Question: i am working on XMPP based ios project. i am tring to send message but i am not able to send message. means receiver will not receive the message.
here is my code.
'''
- (IBAction)sendMessageNow:(id)sender
{
NSString *messageStr =messageField.text;
if([messageStr length] > 0)
{
NSLog(@"Message sending fron Gmail");
NSXMLElement *body = [NSXMLElement elementWithName:@"body"];
[body setStringValue:messageStr];
NSXMLElement *message = [NSXMLElement elementWithName:@"message"];
[message addAttributeWithName:@"type" stringValue:@"chat"];
[message addAttributeWithName:@"to" stringValue:@"destination address"];
[message addChild:body];
NSLog(@"message1%@",message);
[[self appDelegate].xmppStream sendElement:message];
}
NSDate *date = [NSDate date];
NSDateFormatter *formatter = [[NSDateFormatter alloc] init];
[formatter setDateFormat:@"hh:mm a"];
//[self sendMessage];
if ([self.messageField.text length]>0) {
if (isfromMe)
{
NSString *rowNum=[NSString stringWithFormat:@"%d",(int)sphBubbledata.count];
[self adddMediaBubbledata:kTextByme mediaPath:self.messageField.text mtime:[formatter stringFromDate:date] thumb:@"" downloadstatus:@"" sendingStatus:kSending msg_ID:[self genRandStringLength:7]];
[self performSelector:@selector(messageSent:) withObject:rowNum afterDelay:1];
isfromMe=NO;
}
else
{
[self adddMediaBubbledata:kTextByOther mediaPath:self.messageField.text mtime:[formatter stringFromDate:date] thumb:@"" downloadstatus:@"" sendingStatus:kSent msg_ID:[self genRandStringLength:7]];
isfromMe=YES;
}
self.messageField.text=@"";
[self.chattable reloadData];
[self scrollTableview];
}
}
'''
and here is my senderdidreceivemessage method from appdelegate.m
'''
- (void)xmppStream:(XMPPStream *)sender didReceiveMessage:(XMPPMessage *)message
{
DDLogVerbose(@"%@: %@", THIS_FILE, THIS_METHOD);
[[self xmppStream] sendElement:message];
UILocalNotification *localNotification = [[UILocalNotification alloc] init];
localNotification.alertAction = @"OK";
localNotification.fireDate = [NSDate date];
// localNotification.alertBody = xmppmessage;
localNotification.soundName = UILocalNotificationDefaultSoundName;
[[UIApplication sharedApplication] presentLocalNotificationNow:localNotification];
// A simple example of inbound message handling.
if ([message isChatMessageWithBody])
{
XMPPUserCoreDataStorageObject *user = [xmppRosterStorage userForJID:[message from]
xmppStream:xmppStream
managedObjectContext:[self managedObjectContext_roster]];
NSString *body = [[message elementForName:@"body"] stringValue];
NSString *displayName = [user displayName];
if ([[UIApplication sharedApplication] applicationState] == UIApplicationStateActive)
{
UIAlertView *alertView = [[UIAlertView alloc] initWithTitle:displayName
message:body
delegate:nil
cancelButtonTitle:@"Ok"
otherButtonTitles:nil];
[alertView show];
}
else
{
// We are not active, so use a local notification instead
UILocalNotification *localNotification = [[UILocalNotification alloc] init];
localNotification.alertAction = @"Ok";
localNotification.alertBody = [NSString stringWithFormat:@"From: %@
%@",displayName,body];
[[UIApplication sharedApplication] presentLocalNotificationNow:localNotification];
}
}
}
'''
'''
- (UITableViewCell *)tableView:(UITableView *)tableView cellForRowAtIndexPath:(NSIndexPath *)indexPath
{
static NSString *L_CellIdentifier = @"SPHTextBubbleCell";
static NSString *R_CellIdentifier = @"SPHMediaBubbleCell";
SPH_PARAM_List *feed_data=[[SPH_PARAM_List alloc]init];
feed_data=[sphBubbledata objectAtIndex:indexPath.row];
if ([feed_data.chat_media_type isEqualToString:kTextByme]||[feed_data.chat_media_type isEqualToString:kTextByOther])
{
SPHTextBubbleCell *cell = (SPHTextBubbleCell *) [tableView dequeueReusableCellWithIdentifier:L_CellIdentifier];
if (cell == nil)
{
cell = [[SPHTextBubbleCell alloc] initWithStyle:UITableViewCellStyleSubtitle reuseIdentifier:L_CellIdentifier];
}
XMPPUserCoreDataStorageObject *user = [[self fetchedResultsController] objectAtIndexPath:indexPath];
//cell.textLabel.text = user.displayName;
//[self configurePhotoForCell:cell user:user];
cell.bubbletype=([feed_data.chat_media_type isEqualToString:kTextByme])?@"LEFT":@"RIGHT";
cell.textLabel.text = user.displayName;
cell.textLabel.tag=indexPath.row;
cell.timestampLabel.text = @"02:20 AM";
cell.CustomDelegate=self;
cell.AvatarImageView.image=([feed_data.chat_media_type isEqualToString:kTextByme])?[UIImage imageNamed:@"ProfilePic"]:[UIImage imageNamed:@"person"];
// cell.AvatarImageView.image=[
[self configurePhotoForCell:cell user:user] ;
return cell;
}
SPHMediaBubbleCell *cell = (SPHMediaBubbleCell *) [tableView dequeueReusableCellWithIdentifier:R_CellIdentifier];
if (cell == nil)
{
cell = [[SPHMediaBubbleCell alloc] initWithStyle:UITableViewCellStyleSubtitle reuseIdentifier:R_CellIdentifier];
}
cell.bubbletype=([feed_data.chat_media_type isEqualToString:kImagebyme])?@"LEFT":@"RIGHT";
cell.textLabel.text = feed_data.chat_message;
cell.messageImageView.tag=indexPath.row;
cell.CustomDelegate=self;
cell.timestampLabel.text = @"02:20 AM";
cell.AvatarImageView.image=([feed_data.chat_media_type isEqualToString:kImagebyme])?[UIImage imageNamed:@"ProfilePic"]:[UIImage imageNamed:@"person"];
return cell;
}
'''
and configure photo method
'''
- (void)configurePhotoForCell:(UITableViewCell *)cell user:(XMPPUserCoreDataStorageObject *)user
{
// Our xmppRosterStorage will cache photos as they arrive from the xmppvCardAvatarModule.
// We only need to ask the avatar module for a photo, if the roster doesn't have it.
if (user.photo != nil)
{
cell.imageView.image = user.photo;
}
else
{
NSData *photoData = [[[self appDelegate] xmppvCardAvatarModule] photoDataForJID:user.jid];
if (photoData != nil)
cell.imageView.image = [UIImage imageWithData:photoData];
else
cell.imageView.image = [UIImage imageNamed:@"user2"];
}
}
'''
Both are send by me but it looks in same window, when i click on one time send button it looks in sender message and second time looks in receiver message. and receiver will not receive message.

Here is response after i click on send button.
> function:-[ChathistryViewController sendMessageNow:] line:414 content:Message sending fron Gmail
function:-[ChathistryViewController sendMessageNow:] line:421 content:message1ghfhxfghh
2015-06-12 13:03:22:071 projectname[7556:2f03] SEND: ghfhxfghh
2015-06-12 13:03:22:389 projectname[7556:7347] RECV: ghfhxfghh
2015-06-12 13:03:22:390 CloseChat[7556:2f03] SEND: ghfhxfghh
2015-06-12 13:03:22.393 projectname[7556:49110] Attempting to schedule a local notification {fire date = (null), time zone = (null), repeat interval = 0, repeat count = UILocalNotificationInfiniteRepeatCount, next fire date = Friday, June 12, 2015 at 1:03:22 PM India Standard Time, user info = (null)} with a sound but haven't received permission from the user to play sounds
2015-06-12 13:03:22:697 CloseChat[7556:7347] RECV:
2015-06-12 13:03:23:004 projectname[7556:7347] SEND:
2015-06-12 13:03:23:004 projectname[7556:7347] SEND: http://etherx.jabber.org/streams' version='1.0' to='jwchat.org'>
2015-06-12 13:03:23:619 projectname[7556:7347] RECV:
2015-06-12 13:03:23:619 projectname[7556:7347] RECV:
2015-06-12 13:03:23:619 CloseChat[7556:7347] SEND:
2015-06-12 13:03:23:925 projectname[7556:7347] RECV:
2015-06-12 13:03:23:926 projectname[7556:7347] SEND: http://etherx.jabber.org/streams' version='1.0' to='jwchat.org'>
2015-06-12 13:03:25:063 projectname[7556:7627] RECV:
2015-06-12 13:03:25:064 projectname[7556:7347] RECV: PLAINDIGEST-MD5SCRAM-SHA-1
2015-06-12 13:03:25:065 CloseChat[7556:607] SEND: biwsbj1jaGlyYWcscj1EMjUxMEQ2NC05MzZFLTQxMkUtQjY1Ri0zM0VFQjE1ODcxRjc=
2015-06-12 13:03:25:306 projectname[7556:7347] RECV: cj1EMjUxMEQ2NC05MzZFLTQxMkUtQjY1Ri0zM0VFQjE1ODcxRjdXVnB5eEp3b2lCRC9rUThvRkdhbGdRPT0scz1DZVZpSFFXNW9XRDVVNU90WUNMWExnPT0saT00MDk2
2015-06-12 13:03:25:321 projectname[7556:7347] SEND: Yz1iaXdzLHI9RDI1MTBENjQtOTM2RS00MTJFLUI2NUYtMzNFRUIxNTg3MUY3V1ZweXhKd29pQkQva1E4b0ZHYWxnUT09LHA9TWlsaW5TczI4b2VBd1dtQ3pWY21TWXZQWEFnPQ==
2015-06-12 13:03:25:562 projectname[7556:7627] RECV: dj1WeVdSaWRTTHVxYzhkV0E2aEg3OW9mU0FpYmc9
2015-06-12 13:03:25:562 projectname[7556:7627] SEND: http://etherx.jabber.org/streams' version='1.0' to='jwchat.org'>
2015-06-12 13:03:25:871 projectname[7556:7627] RECV:
2015-06-12 13:03:25:871 projectname[7556:7627] RECV:
2015-06-12 13:03:25:872 projectname[7556:7627] SEND:
2015-06-12 13:03:26:178 projectname[7556:7347] RECV: chirag@jwchat.org/341204969114349440629043
2015-06-12 13:03:26:179 projectname[7556:7347] SEND:
2015-06-12 13:03:26:485 projectname[7556:7347] RECV:
2015-06-12 13:03:26:486 projectname[7556:7627] SEND:
2015-06-12 13:03:26:487 projectname[7556:7347] SEND:
2015-06-12 13:03:26:488 projectname[7556:7627] SEND:
2015-06-12 13:03:26:714 projectname[7556:7347] RECV:
2015-06-12 13:03:26:946 projectname[7556:7347] RECV:
2015-06-12 13:03:26:947 projectname[7556:6e13] SEND:
2015-06-12 13:03:26:948 projectname[7556:6e13] RECV:
2015-06-12 13:03:27:180 projectname[7556:7627] RECV:
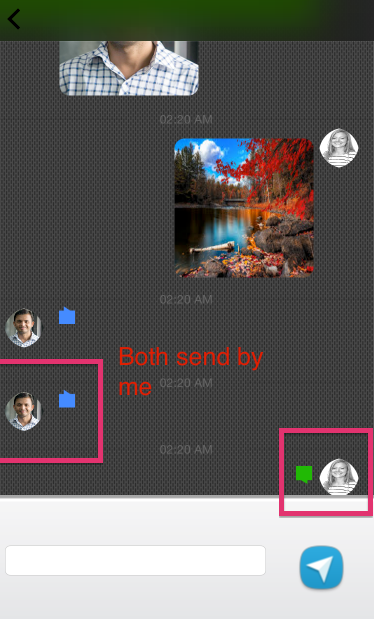
Answer: You must make sure first that your XMMP client is set up correctly. Then make sure that you are sending the message, and that you have the right sender.